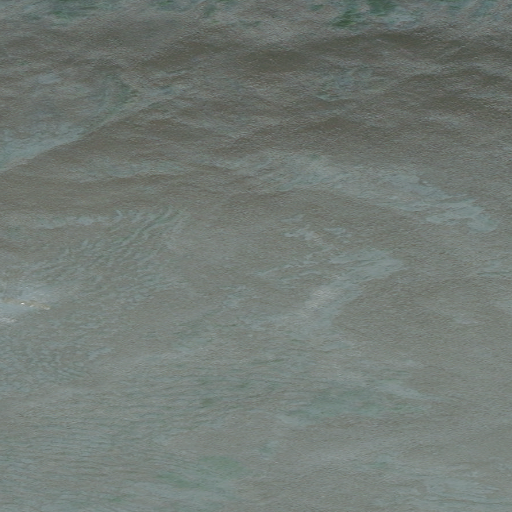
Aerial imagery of mountain in Alaska named Kwiktalik Mountain containing only unknown